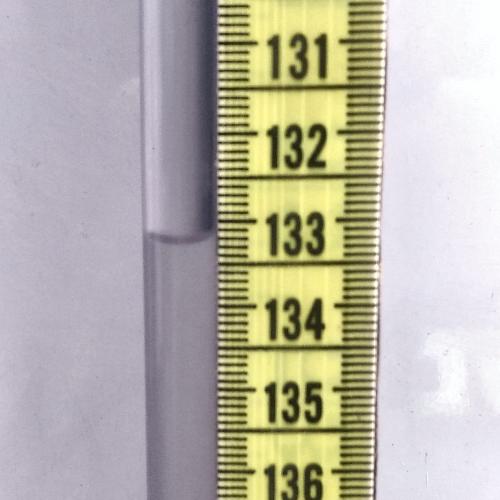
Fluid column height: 133.2 cm